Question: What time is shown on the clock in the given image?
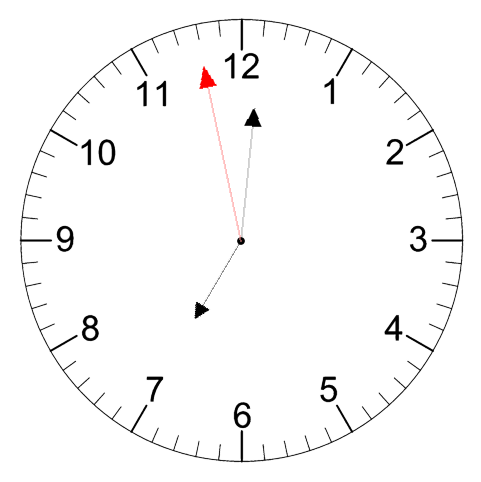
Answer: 07:00:58